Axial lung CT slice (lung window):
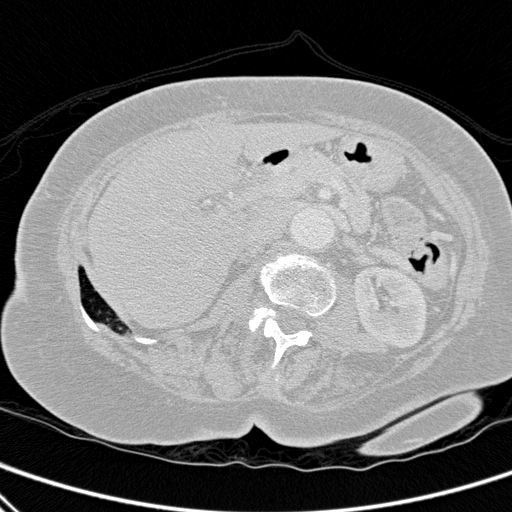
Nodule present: no